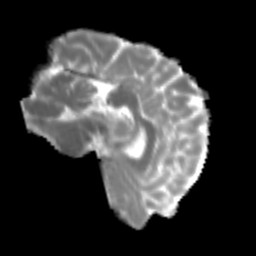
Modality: MD
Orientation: sagittal
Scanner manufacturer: siemens
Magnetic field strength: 3 T
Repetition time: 3.6 s
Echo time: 0.092 s